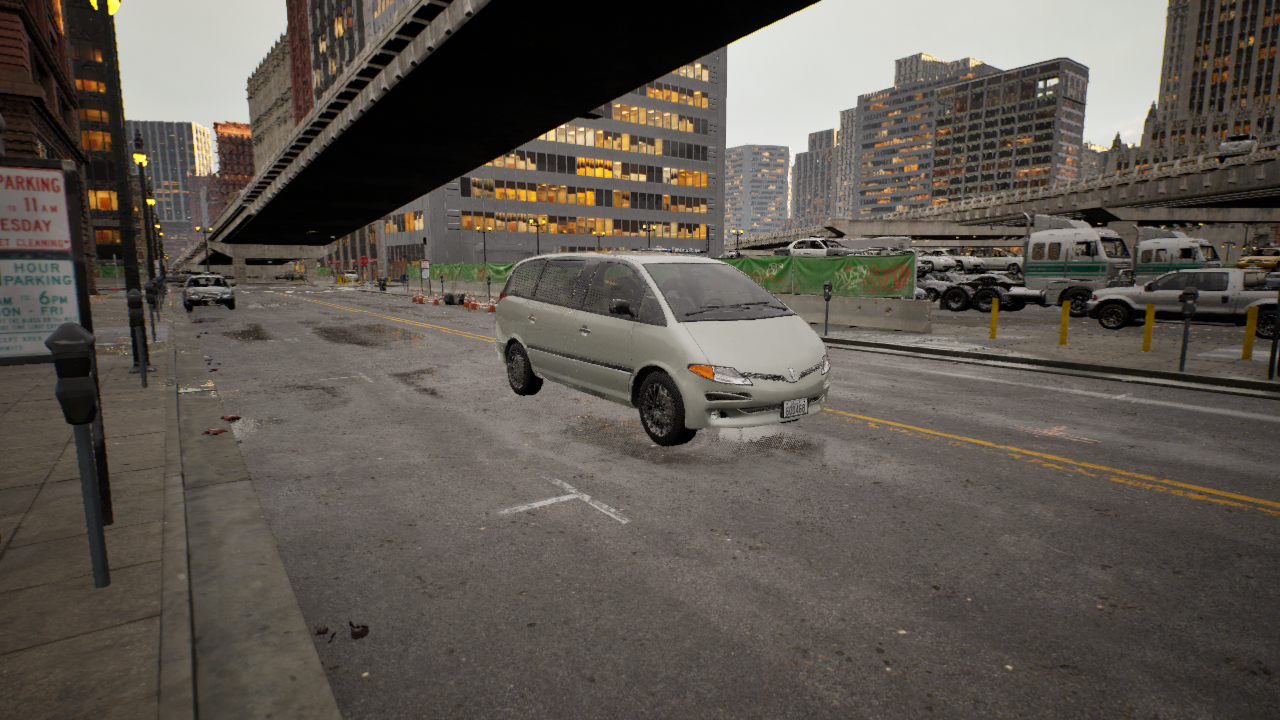
Venue: downtown
Lighting: golden hour
Vehicle rig: minivan